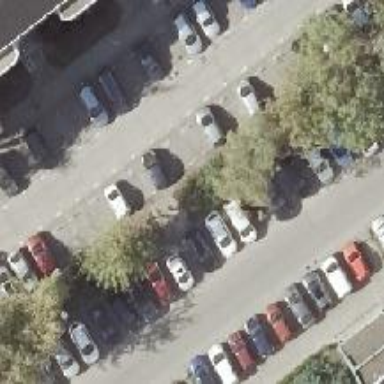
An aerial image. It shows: Parking available on the street side.